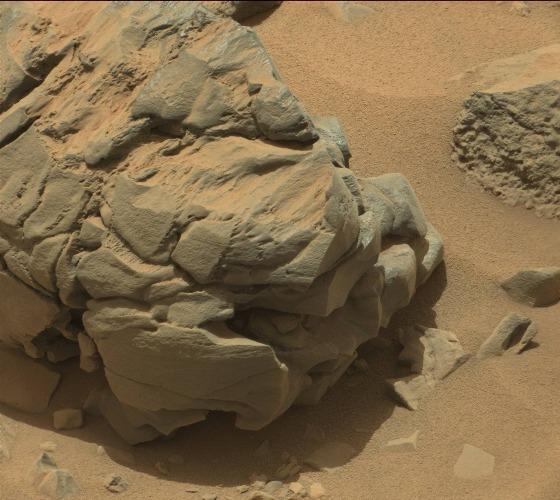
Terrain classes present: Bedrock, Gravel / Sand / Soil, Rock, Shadow